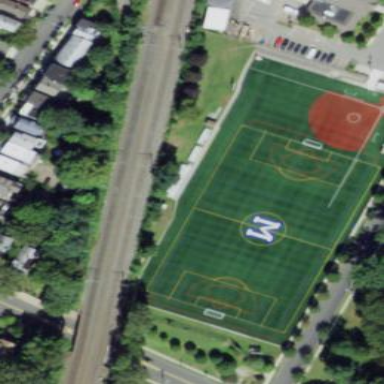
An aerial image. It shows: Soccer pitch designated for leisure and sports activities.